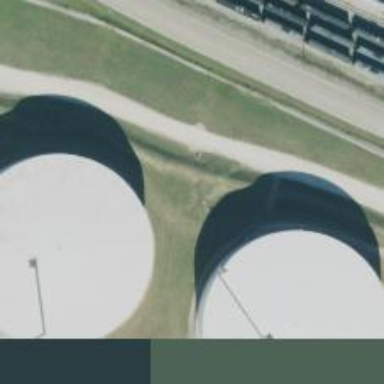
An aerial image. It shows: Building with storage tank.